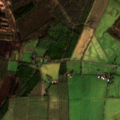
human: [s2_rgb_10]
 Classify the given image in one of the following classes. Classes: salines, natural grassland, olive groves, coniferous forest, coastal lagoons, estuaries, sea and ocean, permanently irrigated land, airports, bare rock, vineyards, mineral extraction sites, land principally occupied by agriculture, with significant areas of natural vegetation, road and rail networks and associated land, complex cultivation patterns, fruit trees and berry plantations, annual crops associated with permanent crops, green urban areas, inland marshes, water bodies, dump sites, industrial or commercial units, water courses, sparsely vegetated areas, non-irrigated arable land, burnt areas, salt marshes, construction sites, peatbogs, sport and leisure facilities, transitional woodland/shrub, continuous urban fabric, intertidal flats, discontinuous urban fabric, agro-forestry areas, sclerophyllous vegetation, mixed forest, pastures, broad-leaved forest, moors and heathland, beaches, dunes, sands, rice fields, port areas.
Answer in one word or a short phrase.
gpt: pastures, mixed forest, peatbogs